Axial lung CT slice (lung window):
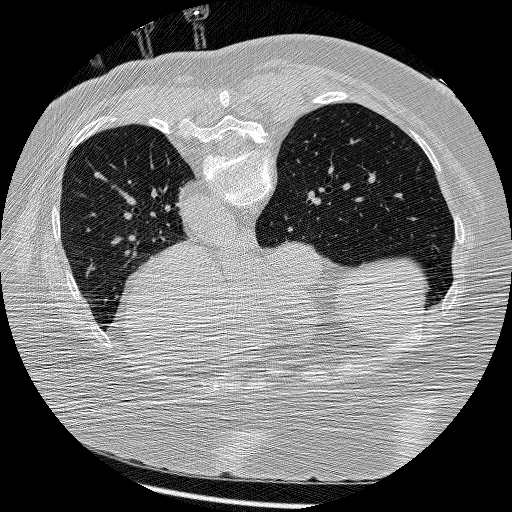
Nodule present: no